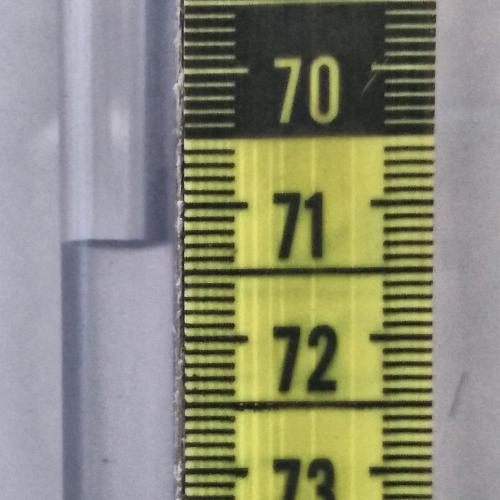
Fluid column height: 71.3 cm